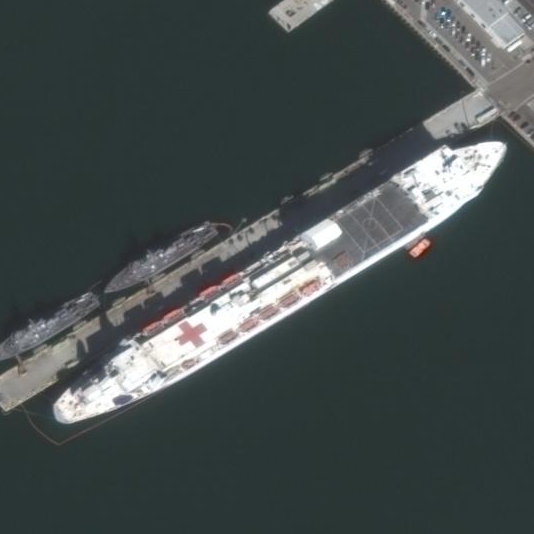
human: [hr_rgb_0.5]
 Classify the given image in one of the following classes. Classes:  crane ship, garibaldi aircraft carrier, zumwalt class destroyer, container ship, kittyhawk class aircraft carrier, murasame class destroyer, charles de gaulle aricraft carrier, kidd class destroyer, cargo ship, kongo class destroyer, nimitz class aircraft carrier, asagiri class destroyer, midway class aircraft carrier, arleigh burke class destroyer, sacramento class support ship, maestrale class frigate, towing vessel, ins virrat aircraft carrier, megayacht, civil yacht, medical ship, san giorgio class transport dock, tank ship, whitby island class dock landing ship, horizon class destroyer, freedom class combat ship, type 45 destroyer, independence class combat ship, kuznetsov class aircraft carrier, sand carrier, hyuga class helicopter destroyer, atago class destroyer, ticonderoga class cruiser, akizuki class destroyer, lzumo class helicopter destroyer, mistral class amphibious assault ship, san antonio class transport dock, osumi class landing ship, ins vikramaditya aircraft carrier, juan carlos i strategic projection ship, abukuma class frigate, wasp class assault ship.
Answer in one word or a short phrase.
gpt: Medical ship